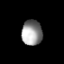
Tissue: lung
Cell type: Endothelial cells
Senescence score: 0.5816
Nuclear area (px): 506
Mean DAPI intensity: 149.427